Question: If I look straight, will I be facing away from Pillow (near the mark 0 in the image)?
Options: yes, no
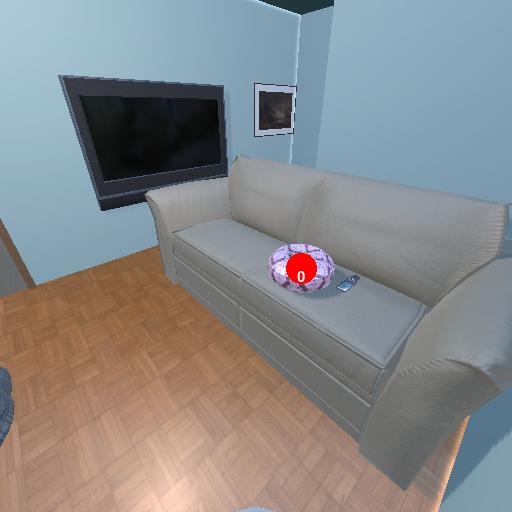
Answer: yes